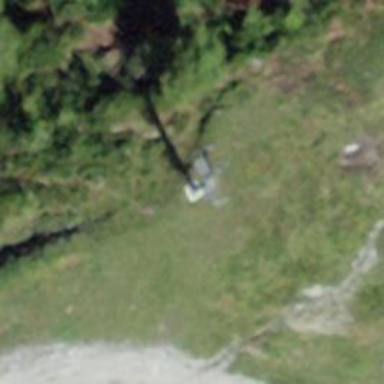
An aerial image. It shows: Pylon used for aerialway.